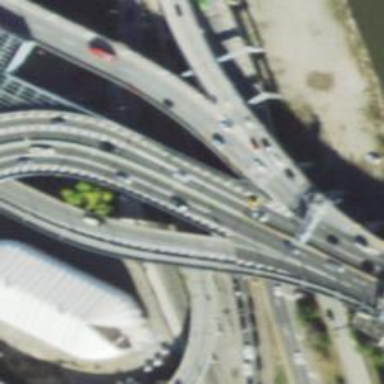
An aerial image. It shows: Bridge on motorway link.